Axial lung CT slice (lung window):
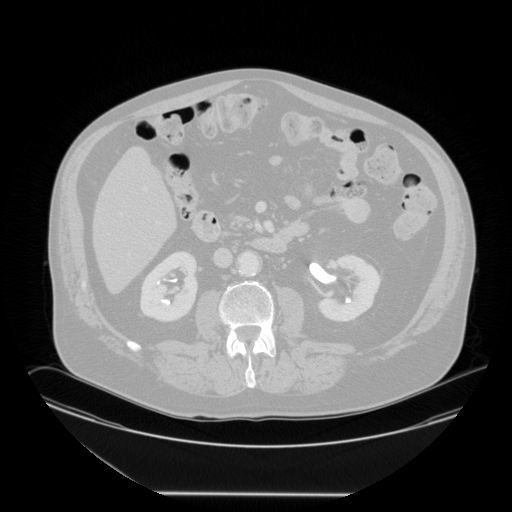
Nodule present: no